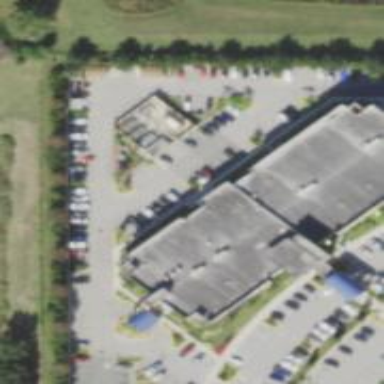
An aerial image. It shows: Healthcare clinic.